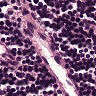
Metastatic tissue present: no